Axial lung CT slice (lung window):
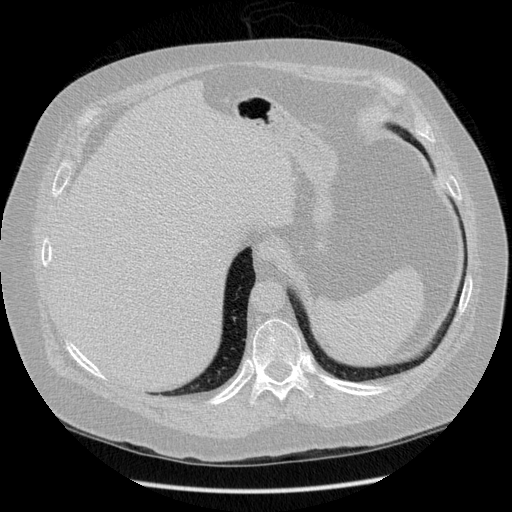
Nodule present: no